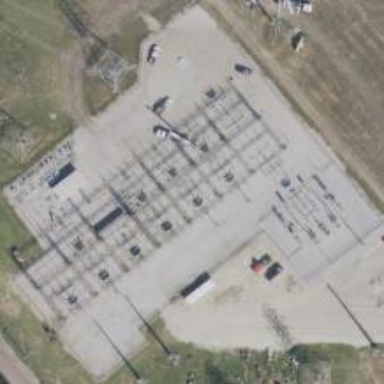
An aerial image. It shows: Outdoor power substation at the transmission level.